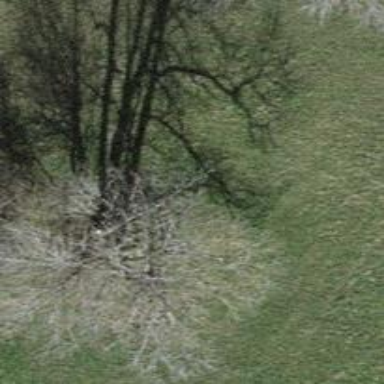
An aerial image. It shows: Row of trees in natural setting.